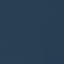
Land use / land cover class: SeaLake